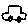
Label: car